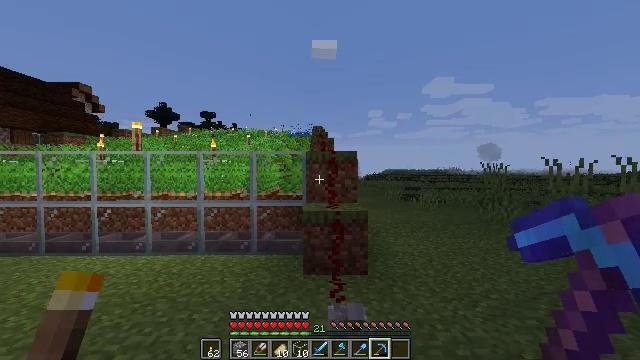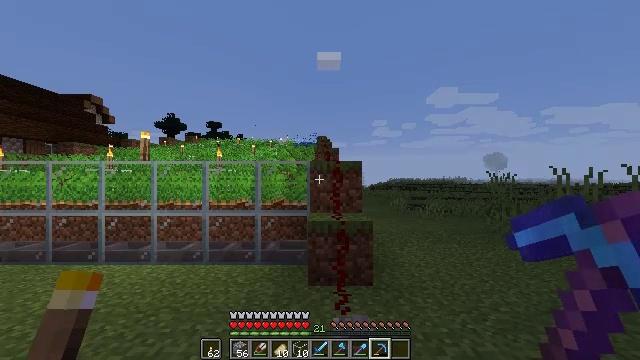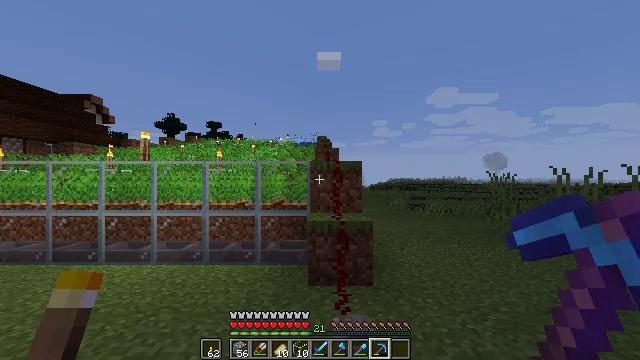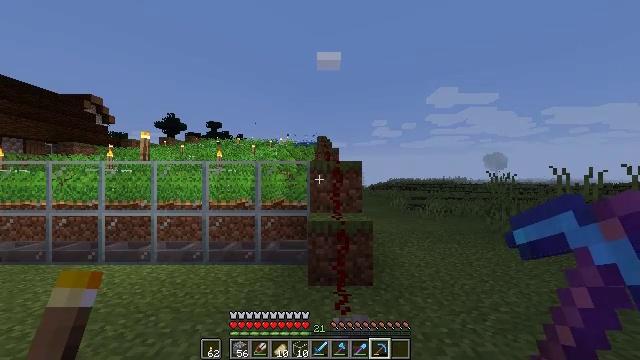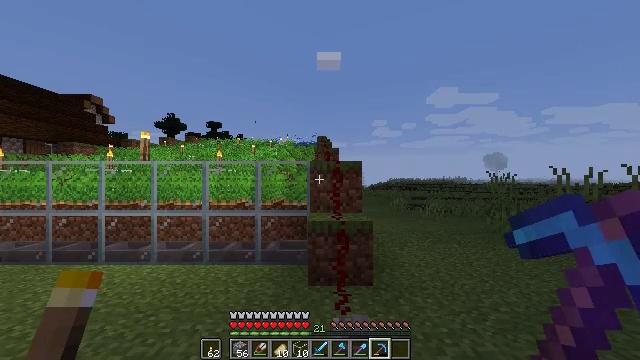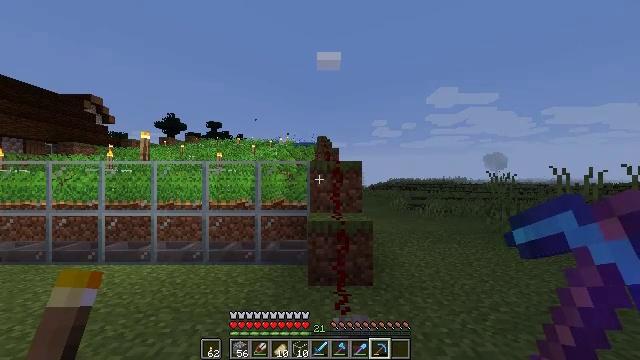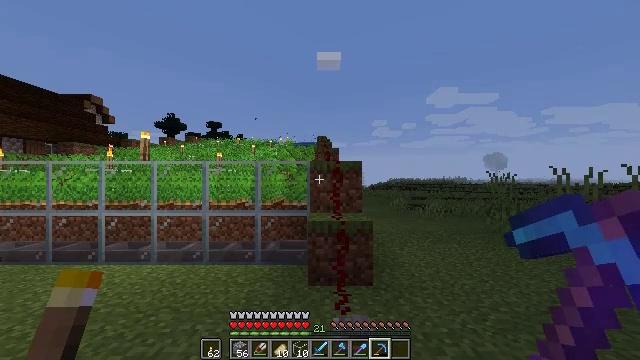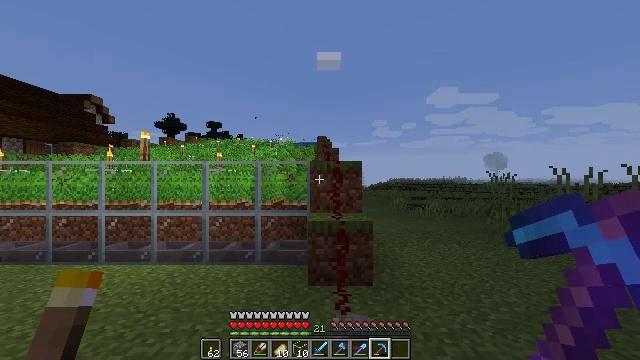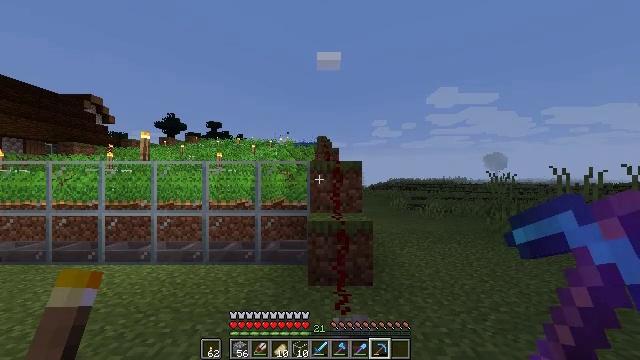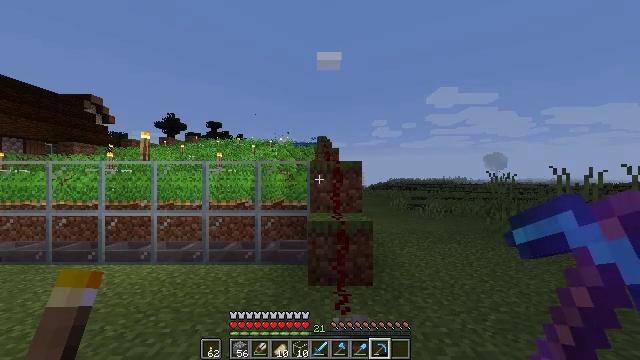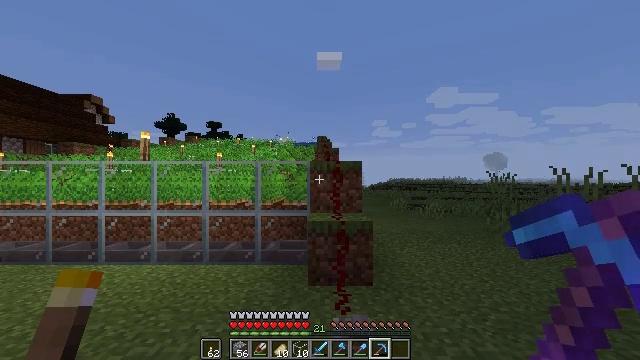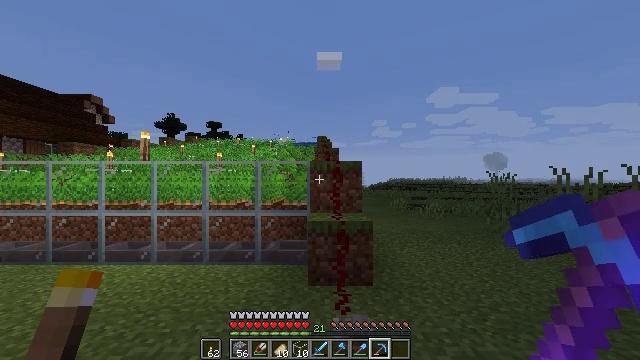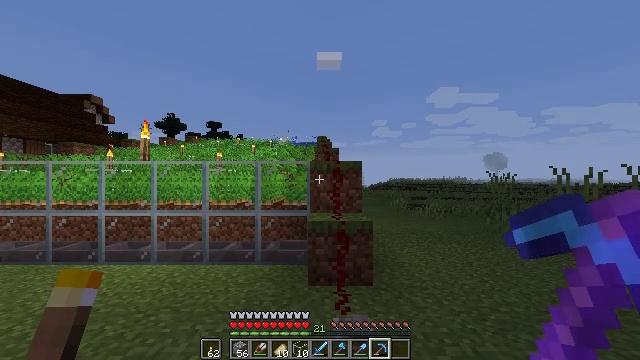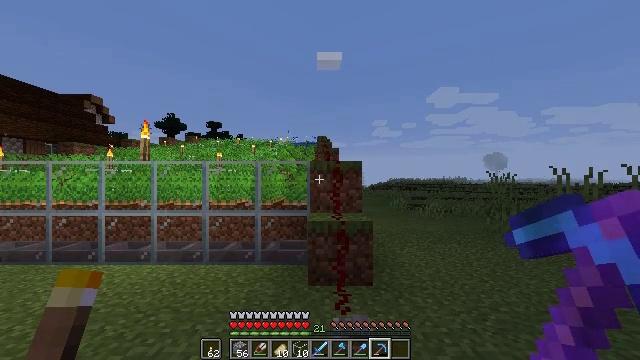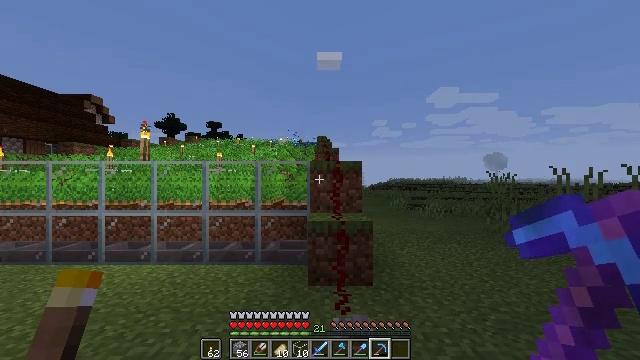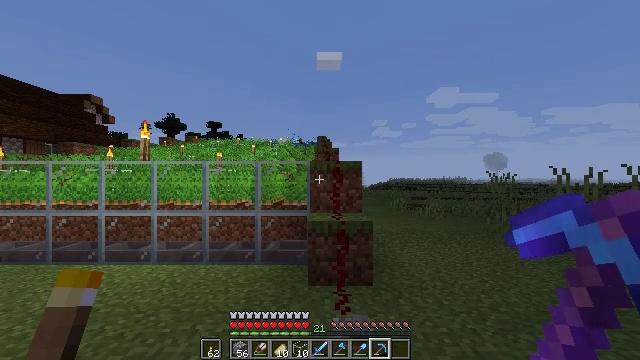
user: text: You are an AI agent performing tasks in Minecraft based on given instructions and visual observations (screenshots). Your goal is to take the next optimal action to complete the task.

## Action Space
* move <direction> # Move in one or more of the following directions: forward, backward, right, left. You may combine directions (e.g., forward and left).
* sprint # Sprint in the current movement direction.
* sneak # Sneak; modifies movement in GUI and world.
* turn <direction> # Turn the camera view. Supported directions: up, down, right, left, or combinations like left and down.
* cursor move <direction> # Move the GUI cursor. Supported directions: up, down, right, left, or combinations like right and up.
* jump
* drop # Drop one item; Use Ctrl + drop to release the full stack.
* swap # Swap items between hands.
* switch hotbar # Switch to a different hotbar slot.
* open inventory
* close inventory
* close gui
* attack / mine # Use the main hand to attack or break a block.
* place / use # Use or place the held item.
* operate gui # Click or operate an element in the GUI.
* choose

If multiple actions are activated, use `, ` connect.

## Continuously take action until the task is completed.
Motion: motion action
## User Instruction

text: Remove redstone wire from your setup.
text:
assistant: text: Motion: turn left and up
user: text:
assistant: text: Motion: no_op
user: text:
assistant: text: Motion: no_op
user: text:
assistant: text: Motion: no_op
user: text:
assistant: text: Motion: no_op
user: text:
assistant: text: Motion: no_op
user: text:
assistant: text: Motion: no_op
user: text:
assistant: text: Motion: no_op
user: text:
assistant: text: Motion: no_op
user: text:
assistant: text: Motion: no_op
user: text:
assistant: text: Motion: no_op
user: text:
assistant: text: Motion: no_op
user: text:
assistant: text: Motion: no_op
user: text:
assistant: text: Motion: no_op
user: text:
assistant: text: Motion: no_op
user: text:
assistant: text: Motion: no_op
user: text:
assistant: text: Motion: no_op
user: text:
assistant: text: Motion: no_op
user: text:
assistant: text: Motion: no_op
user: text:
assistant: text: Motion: no_op
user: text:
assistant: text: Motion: no_op
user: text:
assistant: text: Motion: no_op
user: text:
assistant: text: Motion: no_op
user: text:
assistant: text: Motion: no_op
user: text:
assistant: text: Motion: no_op
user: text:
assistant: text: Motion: no_op
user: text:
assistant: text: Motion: no_op
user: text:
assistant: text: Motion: no_op
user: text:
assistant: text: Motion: no_op
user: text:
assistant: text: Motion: no_op